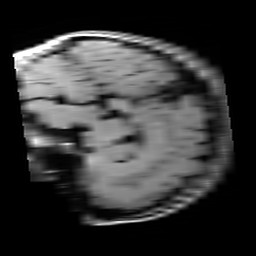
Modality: T1w
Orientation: sagittal
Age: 22
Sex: female
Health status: healthy
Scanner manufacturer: siemens
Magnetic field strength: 3 T
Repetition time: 4.1 s
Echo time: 0.0085 s